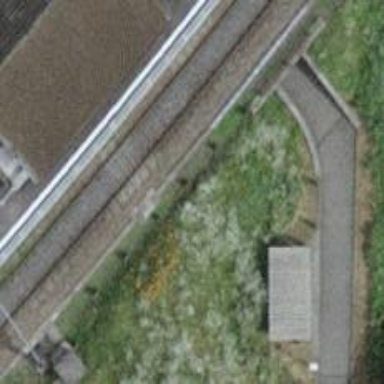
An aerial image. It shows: Public transport stop position along the railway.